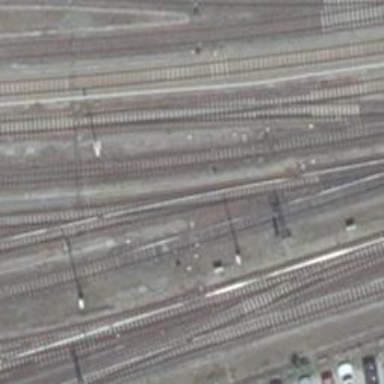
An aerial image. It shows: Railway signal.